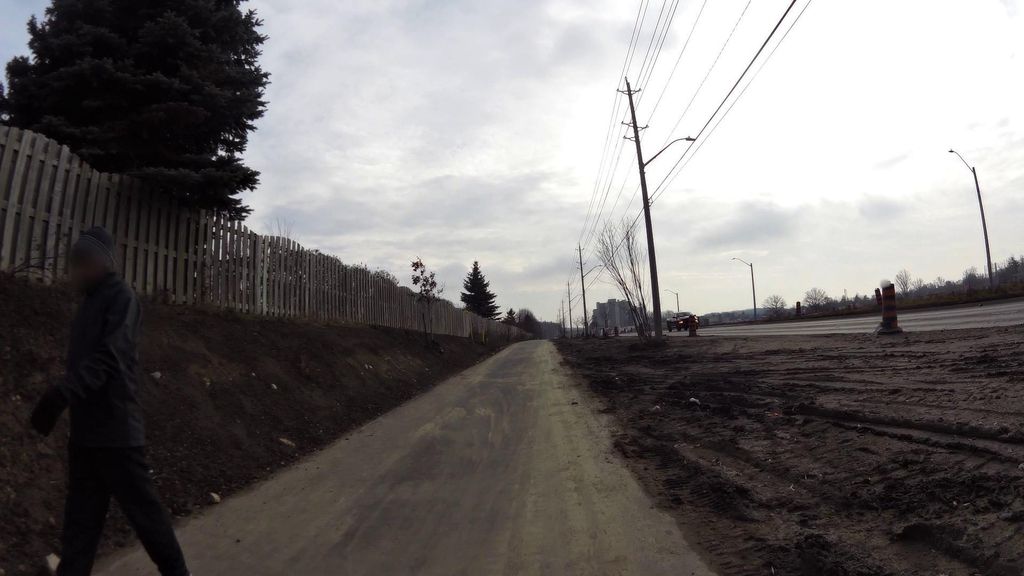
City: kitchener-waterloo